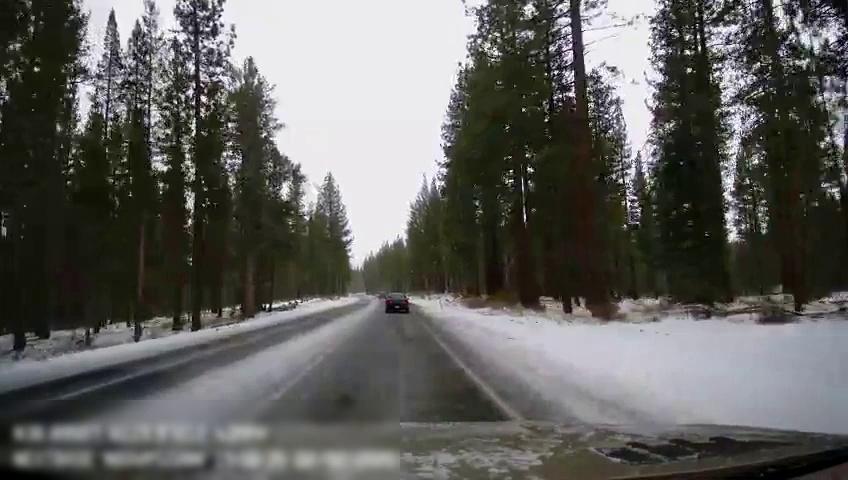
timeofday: Day
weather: Snowy
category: Drivable Space
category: Vehicles | Car
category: Lanes | Current Lane